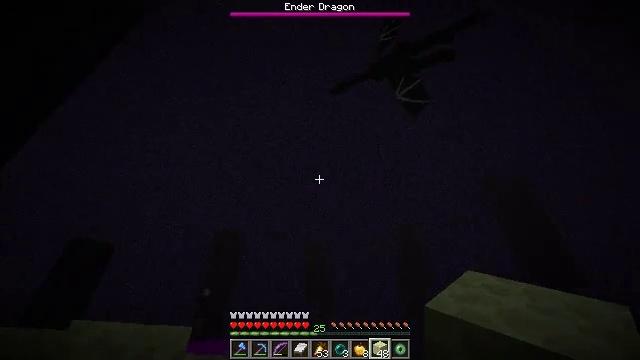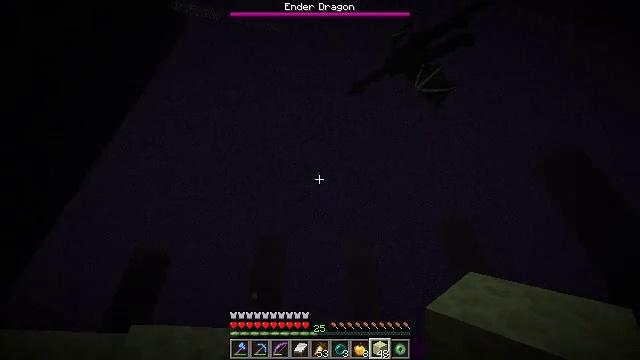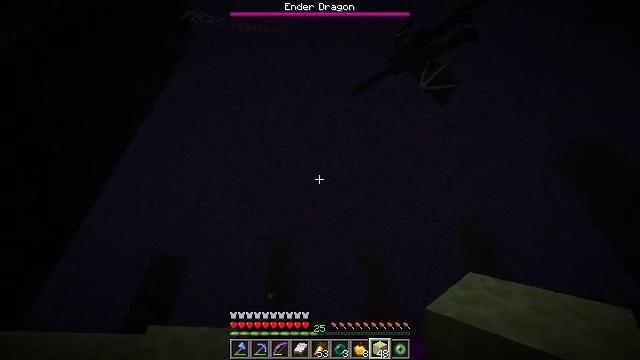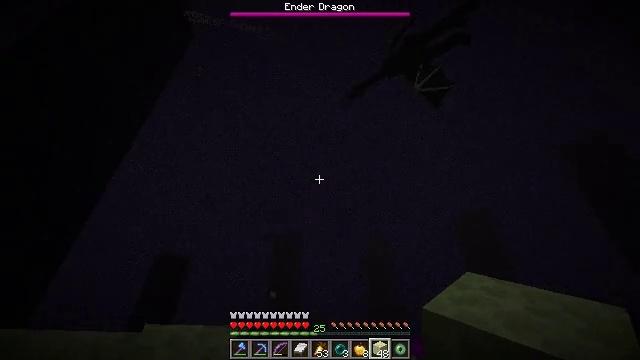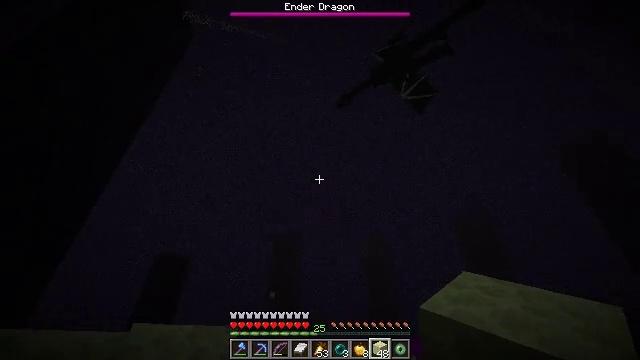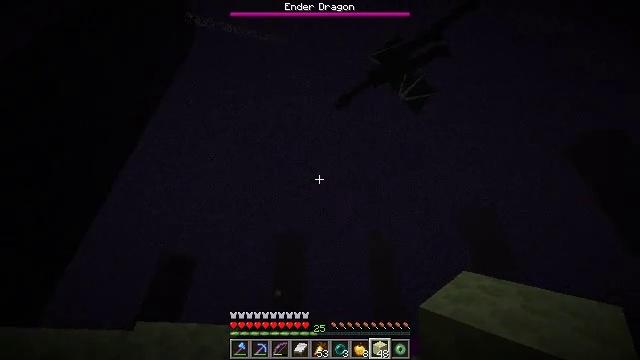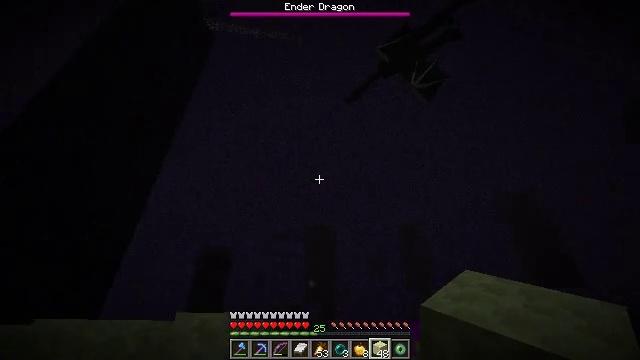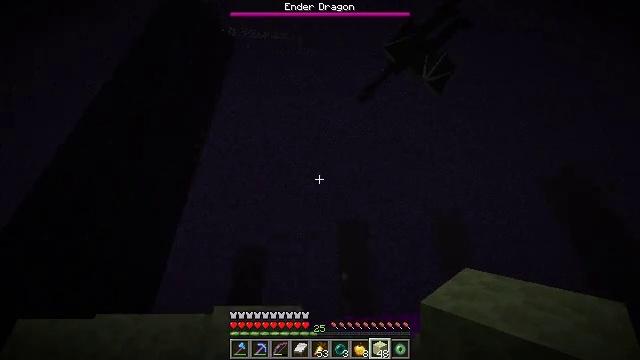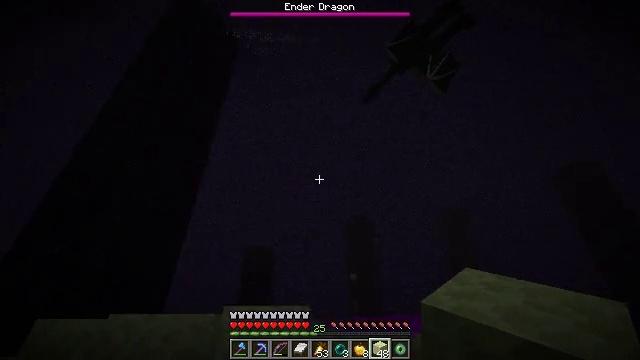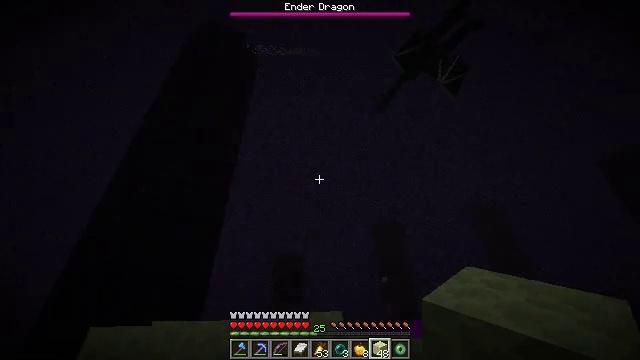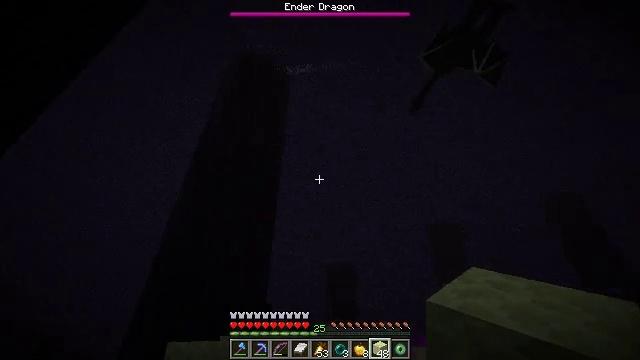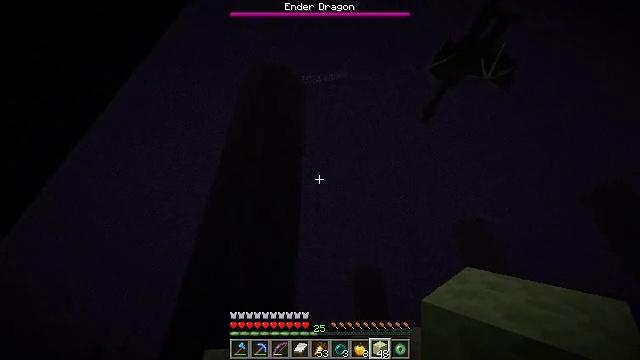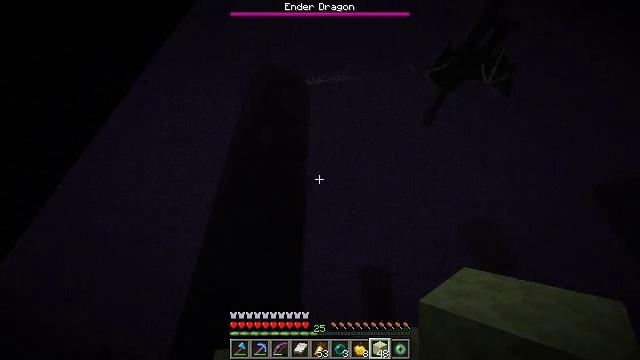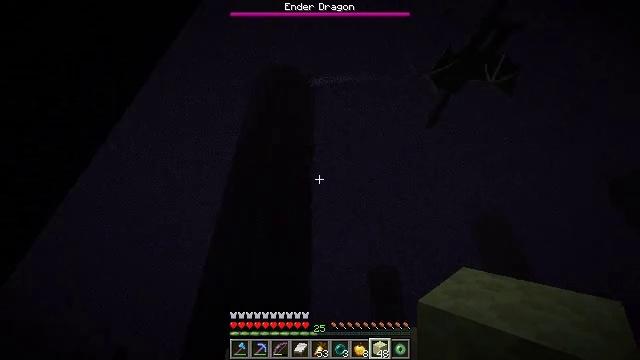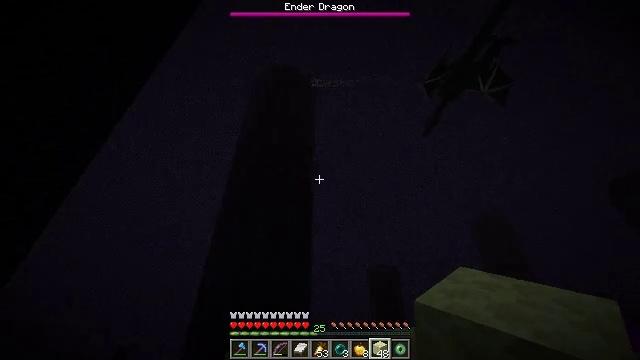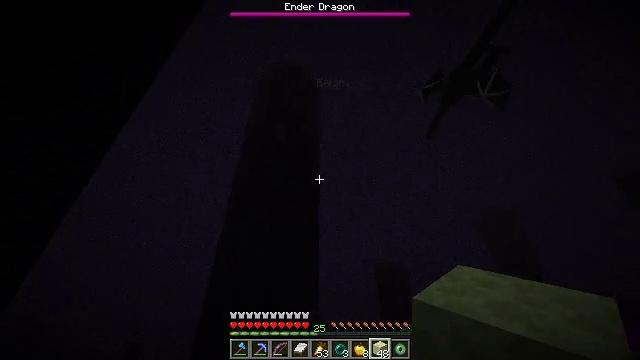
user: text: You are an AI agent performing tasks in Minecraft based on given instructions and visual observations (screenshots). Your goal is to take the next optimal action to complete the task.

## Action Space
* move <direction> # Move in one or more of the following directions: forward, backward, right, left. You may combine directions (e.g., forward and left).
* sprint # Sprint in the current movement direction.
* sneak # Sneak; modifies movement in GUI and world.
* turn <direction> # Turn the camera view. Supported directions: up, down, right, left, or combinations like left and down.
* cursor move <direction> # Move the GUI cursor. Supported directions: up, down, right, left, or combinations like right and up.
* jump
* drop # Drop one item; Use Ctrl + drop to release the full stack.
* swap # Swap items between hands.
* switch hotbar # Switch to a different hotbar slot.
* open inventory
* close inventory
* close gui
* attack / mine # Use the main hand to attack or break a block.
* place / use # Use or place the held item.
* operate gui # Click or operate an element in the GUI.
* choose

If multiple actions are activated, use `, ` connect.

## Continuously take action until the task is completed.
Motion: motion action
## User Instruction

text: Dig the end stone for building materials.
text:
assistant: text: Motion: move forward, turn left
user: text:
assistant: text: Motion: move forward, turn left
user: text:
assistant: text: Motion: move forward
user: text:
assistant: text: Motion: move forward
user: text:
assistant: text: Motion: move forward, turn left
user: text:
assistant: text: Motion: move forward, turn left and down
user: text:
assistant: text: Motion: move forward, turn left and down
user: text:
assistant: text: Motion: move forward, turn left
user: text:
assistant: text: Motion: move forward, turn left
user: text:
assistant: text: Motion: move forward, sprint, turn left and up
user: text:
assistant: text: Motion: move forward, sprint, turn left and up
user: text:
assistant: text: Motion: move forward, sprint, turn left
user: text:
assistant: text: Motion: move forward, sprint, turn left
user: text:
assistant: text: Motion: move forward, sprint
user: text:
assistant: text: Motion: move forward, sprint, turn left
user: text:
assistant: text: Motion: move forward, sprint, turn left
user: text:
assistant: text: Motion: move forward, sprint, turn left and down
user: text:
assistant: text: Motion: move forward, sprint, turn left and down
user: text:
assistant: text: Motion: move forward, sprint, turn left and down
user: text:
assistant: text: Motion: move forward, sprint, turn left and down
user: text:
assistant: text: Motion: move forward, sprint, turn left and down
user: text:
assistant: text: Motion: move forward, turn down
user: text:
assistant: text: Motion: move forward, turn right and down
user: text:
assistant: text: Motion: move forward, turn right and down
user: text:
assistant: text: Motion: move forward, turn down
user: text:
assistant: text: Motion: move forward, turn right and up, switch to hotbar 2
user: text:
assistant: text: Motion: move forward, turn right and up, switch to hotbar 2
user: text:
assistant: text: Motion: move forward
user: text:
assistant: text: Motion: move forward, attack / mine
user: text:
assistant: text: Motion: move forward, turn down, attack / mine